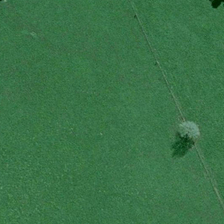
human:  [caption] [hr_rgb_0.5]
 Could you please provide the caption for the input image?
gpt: several green trees are near a piece of green meadow with a tree in it .

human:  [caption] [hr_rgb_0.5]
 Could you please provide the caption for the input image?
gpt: several green trees are near a piece of green meadow with a tree in it .

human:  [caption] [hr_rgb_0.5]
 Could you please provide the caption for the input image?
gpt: several green trees are near a piece of green meadow with a tree in it .

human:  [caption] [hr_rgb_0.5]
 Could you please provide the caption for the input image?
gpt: several green trees are near a piece of green meadow with a tree in it .

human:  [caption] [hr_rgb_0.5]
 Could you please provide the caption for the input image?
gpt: several green trees are near a piece of green meadow with a tree in it .